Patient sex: M
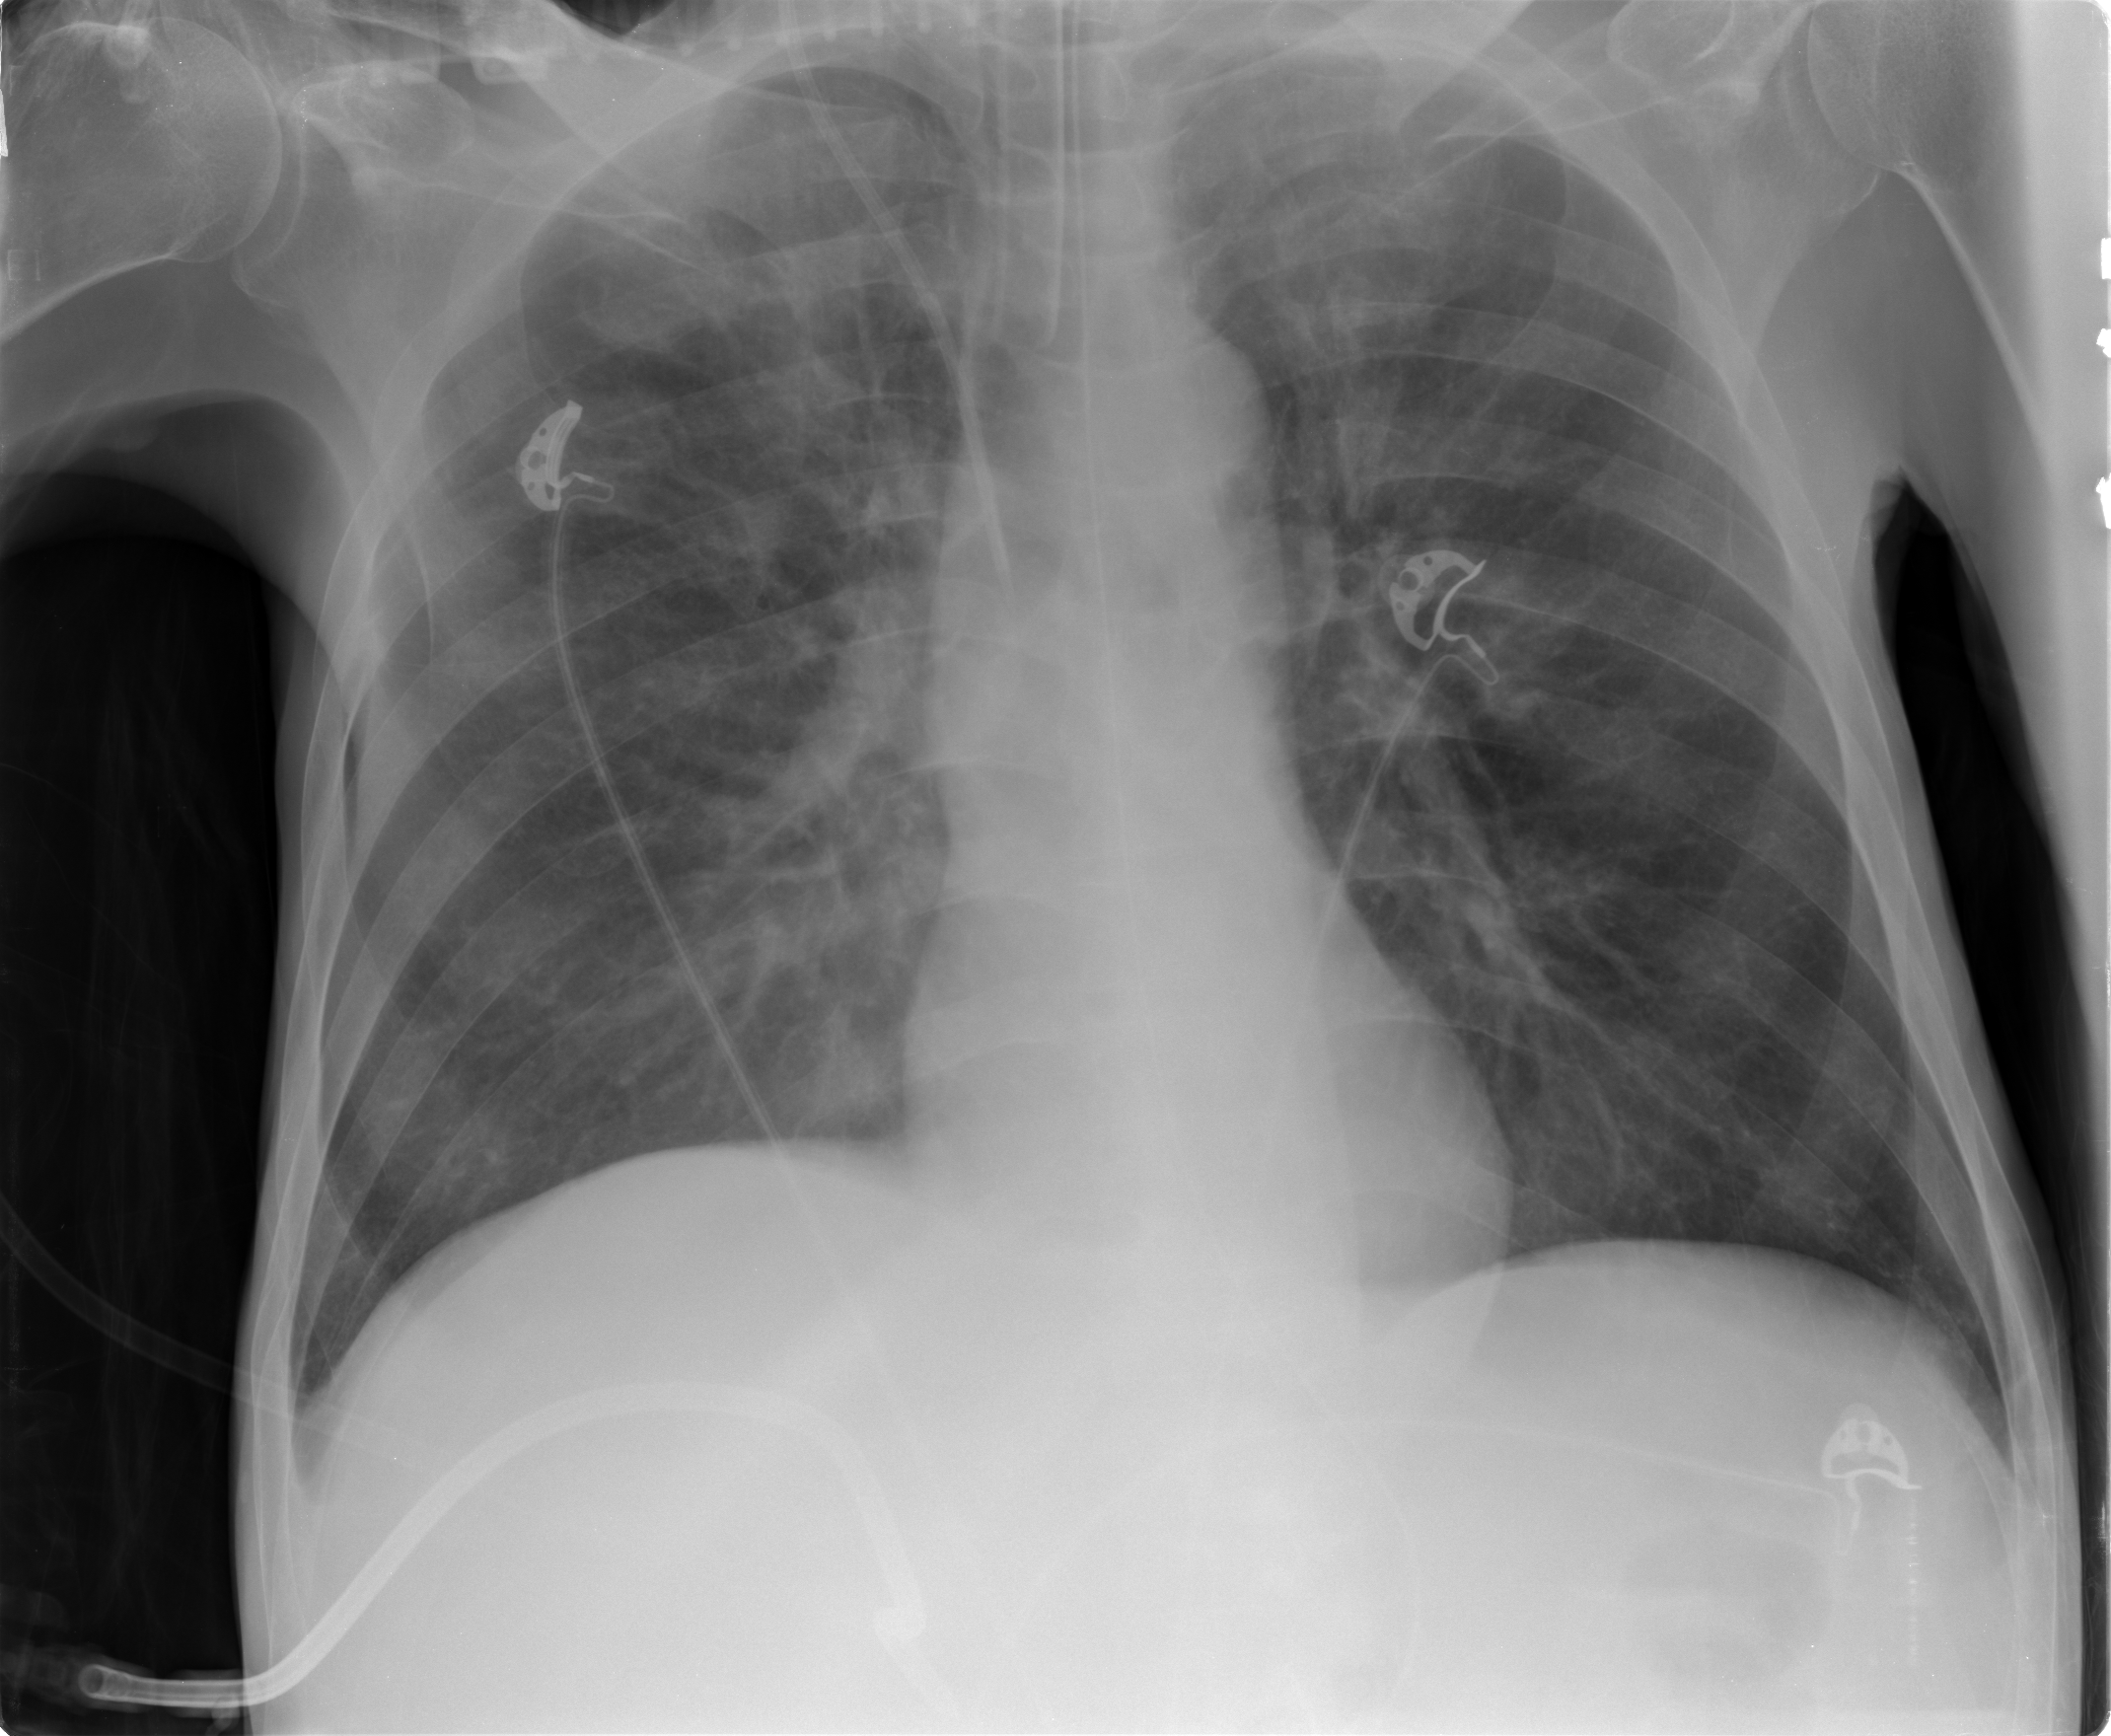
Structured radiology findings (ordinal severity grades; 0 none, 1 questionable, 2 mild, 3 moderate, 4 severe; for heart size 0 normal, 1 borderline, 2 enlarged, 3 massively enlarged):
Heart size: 0
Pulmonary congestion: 3
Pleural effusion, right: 1
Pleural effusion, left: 1
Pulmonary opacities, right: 1
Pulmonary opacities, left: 1
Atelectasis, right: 1
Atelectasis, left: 1